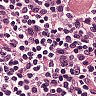
Metastatic tissue present: no